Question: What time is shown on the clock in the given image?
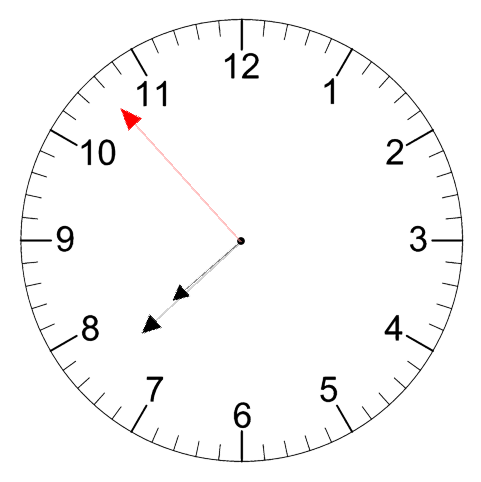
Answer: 07:37:53